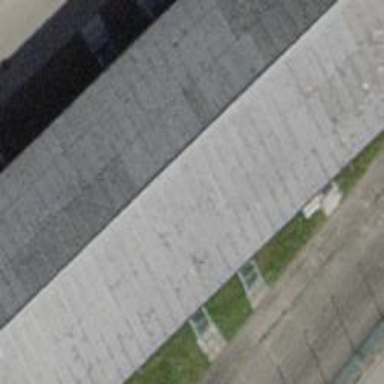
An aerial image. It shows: Transportation building.